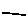
Label: line